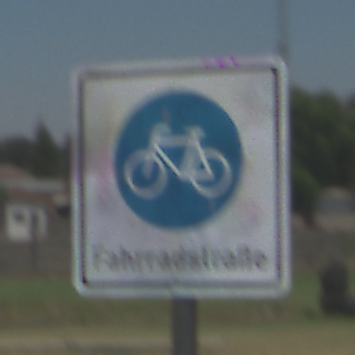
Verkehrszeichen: BeginnFahrradstrasse
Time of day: Midday
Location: Outdoor (Nature)
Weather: Clear
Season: NotSpecified
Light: Natural